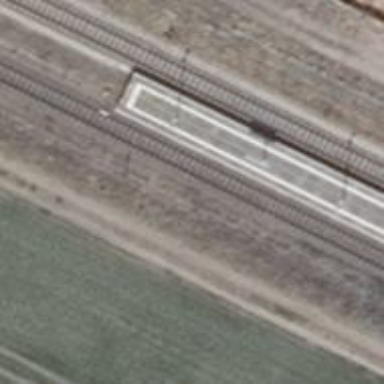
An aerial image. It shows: Railway milestone.